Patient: sex M, age 85
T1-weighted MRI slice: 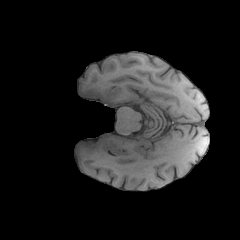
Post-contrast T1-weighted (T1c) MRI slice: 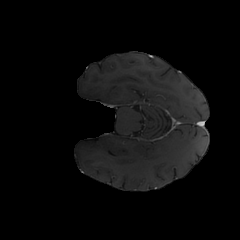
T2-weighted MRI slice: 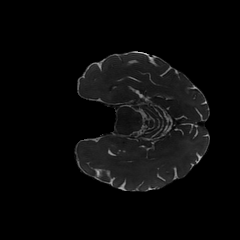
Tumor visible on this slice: no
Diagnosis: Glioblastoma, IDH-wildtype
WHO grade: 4